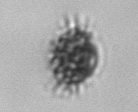
Label: Dictyocha